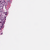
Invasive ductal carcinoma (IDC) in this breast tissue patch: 0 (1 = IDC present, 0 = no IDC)